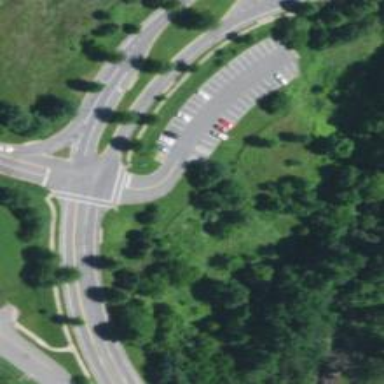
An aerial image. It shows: Parking space is available.